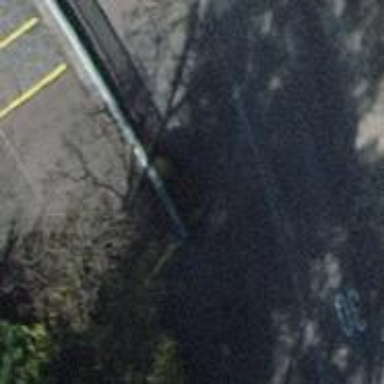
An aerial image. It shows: Unmarked crossing with traffic calming table on the road.